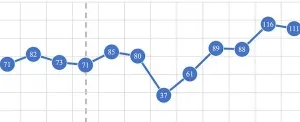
Stallion reproductive parameters collected during 2008-2019:. Total semen sample volume collected.
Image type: chart (chart)